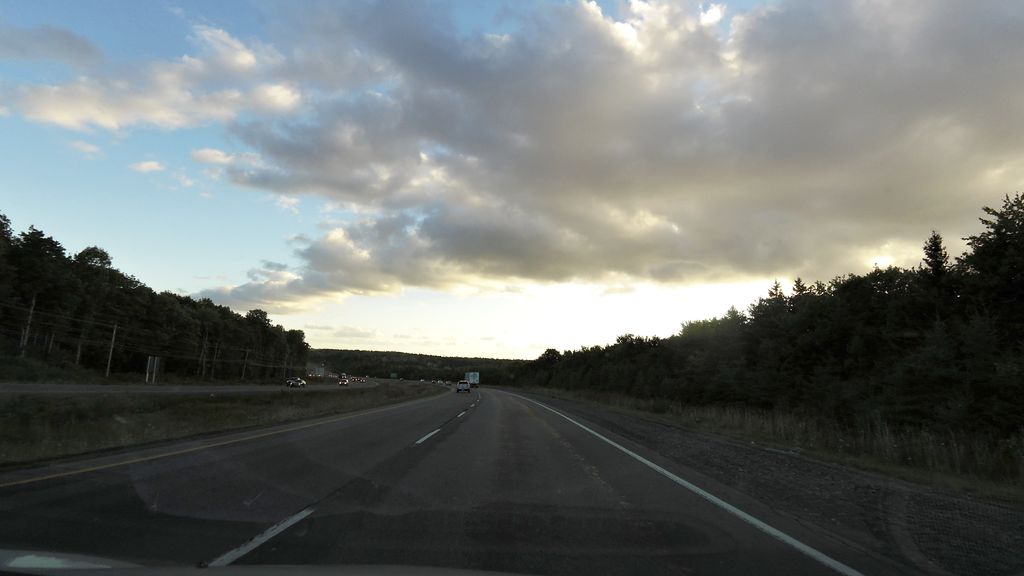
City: halifax